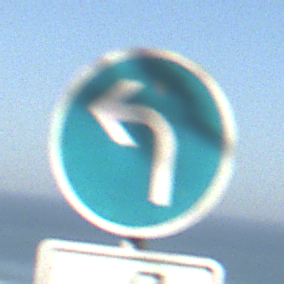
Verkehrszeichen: VorgeschriebeneFahrtrichtungLinks
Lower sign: MehrspurigeFahrzeugeFrei8
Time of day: MorningAfternoon
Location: Outdoor (Urban)
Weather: Clear
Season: NotSpecified
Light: Natural